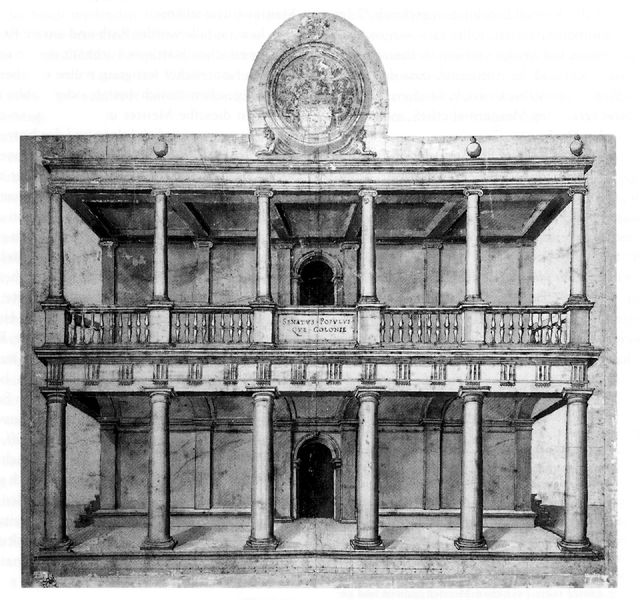
Titel: Köln, Rathauslaube (Obergeschoss 1616/17 verändert)
Künstler: Wilhelm Vernukken
Standort: Köln (EU - D - NRW)
Schlagwörter: schatten, weiß, fenster, grau, licht, schwarz, säule, säulen, terasse, tür, zeichnung, dach, gebäude, haus, zaun, ornament, sockel, stein, bild, gitter, kreis, stock, statue, balkon, terrasse, schrift, türen, rundbogen, treppen, symmetrie, verzierung, geländer, stufen, tor, foto, symetrie, eingang, kolonnade, palazzo, torbogen, balustrade, druck, kugeln, entwurf, kapitell, fries, wappen, villa, gesims, rosette, ionisch, ionische säulen, etagen, ballustrade, tempel, dorisch, sechs, emblem, zwölf, römisch, säulengang, verziehrung, etage, bauplan, säulenschäfte, schrifttafel, schld, säulehaus, gelänlder, stochwerk, sematus, simatus